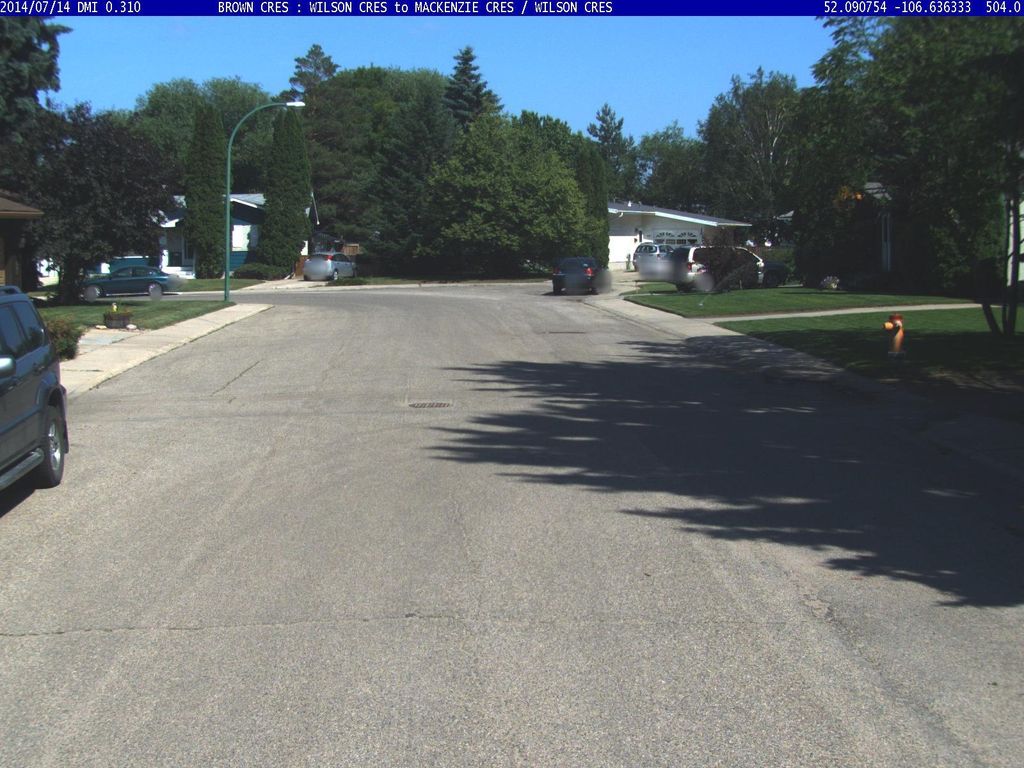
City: saskatoon